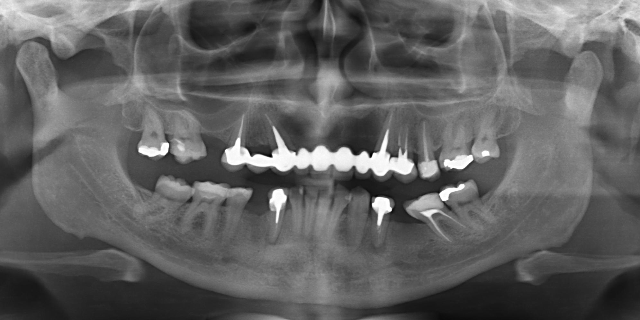
adult